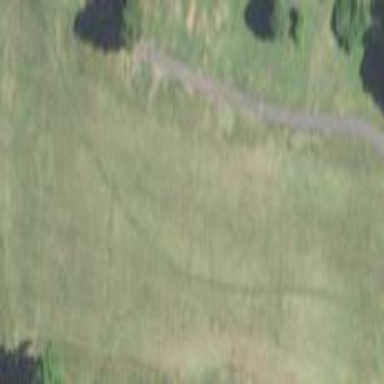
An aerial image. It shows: Golf fairway surrounded by grass.